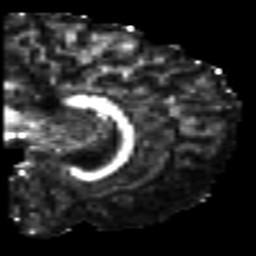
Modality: FA
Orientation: sagittal
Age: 18
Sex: female
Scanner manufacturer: siemens
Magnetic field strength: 3 T
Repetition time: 7 s
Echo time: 0.0926 s